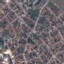
Land use / land cover: Residential